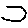
Label: hexagon